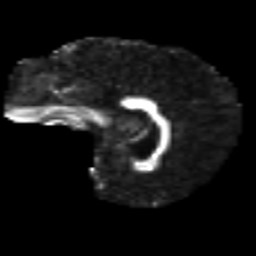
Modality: FA
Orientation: sagittal
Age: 34
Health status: ill
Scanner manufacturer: philips
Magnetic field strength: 3 T
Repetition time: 9 s
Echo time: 0.127 s